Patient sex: F
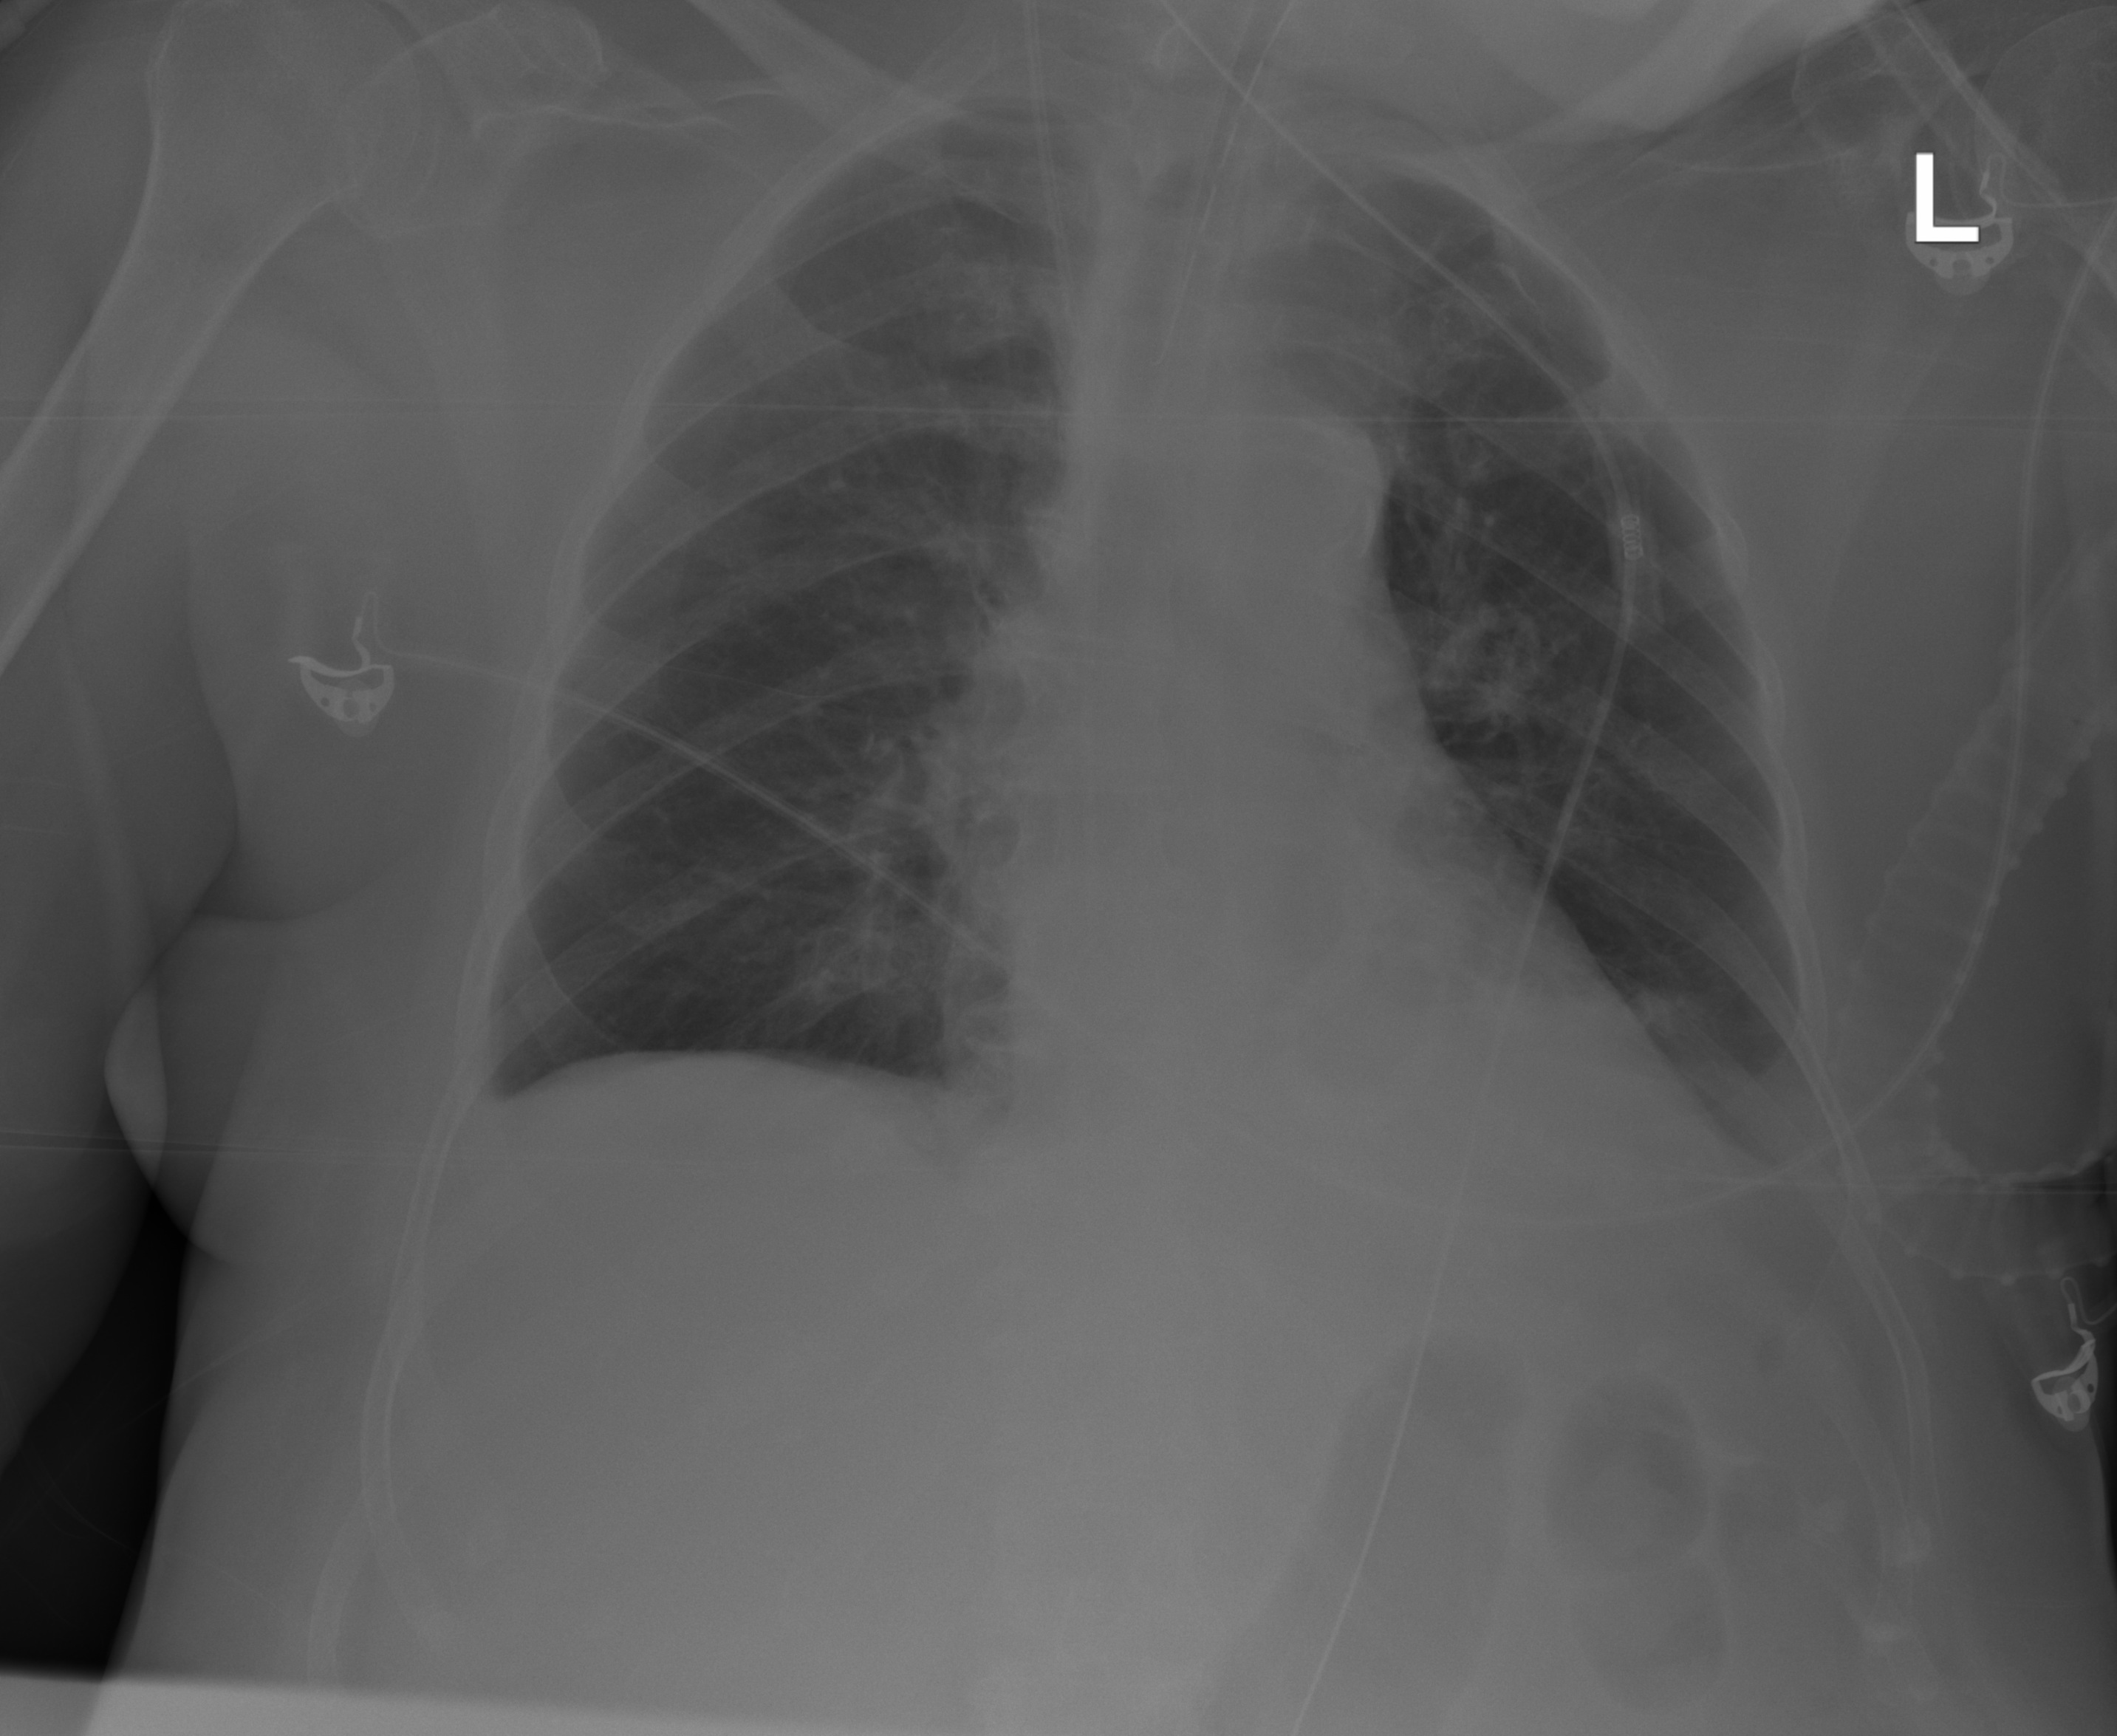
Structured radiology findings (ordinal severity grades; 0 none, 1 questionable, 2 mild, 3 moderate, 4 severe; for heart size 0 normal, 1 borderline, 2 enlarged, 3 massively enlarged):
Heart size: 0
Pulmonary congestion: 0
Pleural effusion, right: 0
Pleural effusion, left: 0
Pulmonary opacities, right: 0
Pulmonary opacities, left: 0
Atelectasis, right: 2
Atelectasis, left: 2